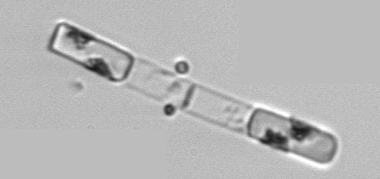
Label: Guinardia_delicatula